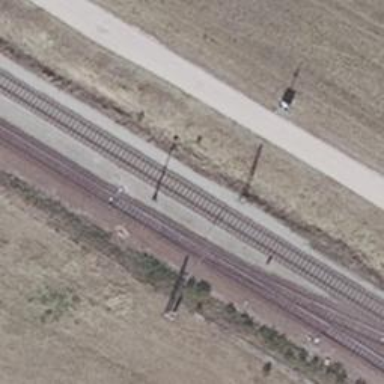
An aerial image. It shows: Rail yard with electrified contact lines for railway operations.